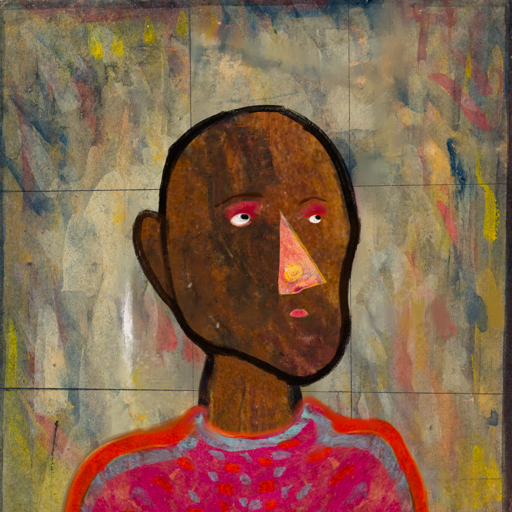
Background: GypsyMother, Head And Neck Side: Mosgoul, Face Side: Irani, Bust: Sisters, Hair Side: Blank, Head Accessory: Blank, Second Necklace: Blank, Necklace: Blank, Baby: Blank